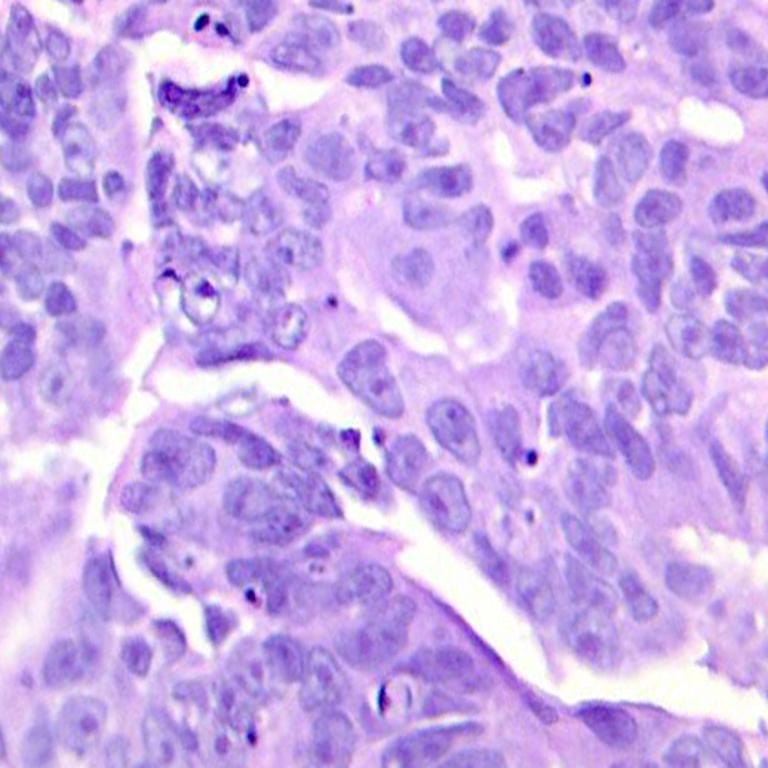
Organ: colon
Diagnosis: adenocarcinomas